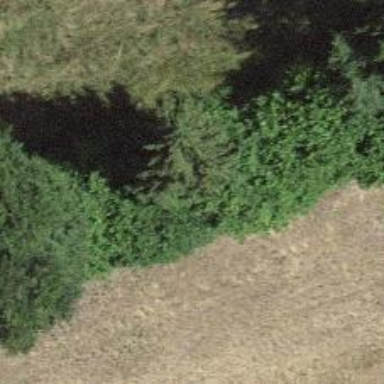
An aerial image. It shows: Hedge barrier.